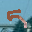
Label: 5